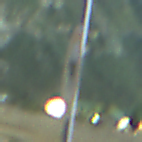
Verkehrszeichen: VerbotViehtrieb
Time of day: Night
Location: Outdoor (Nature)
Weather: PartlyCloudy
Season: NotSpecified
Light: Natural